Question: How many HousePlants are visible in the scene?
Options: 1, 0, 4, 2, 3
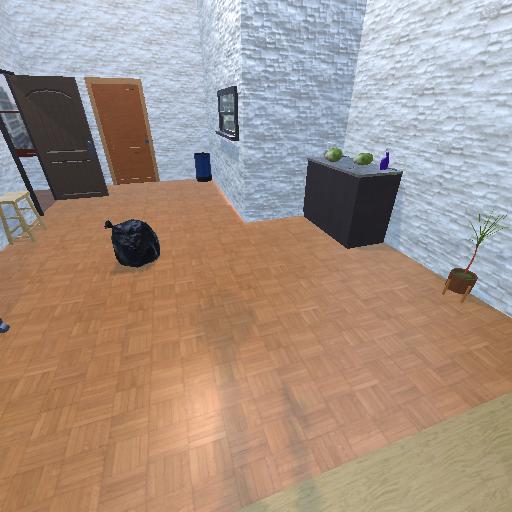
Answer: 1